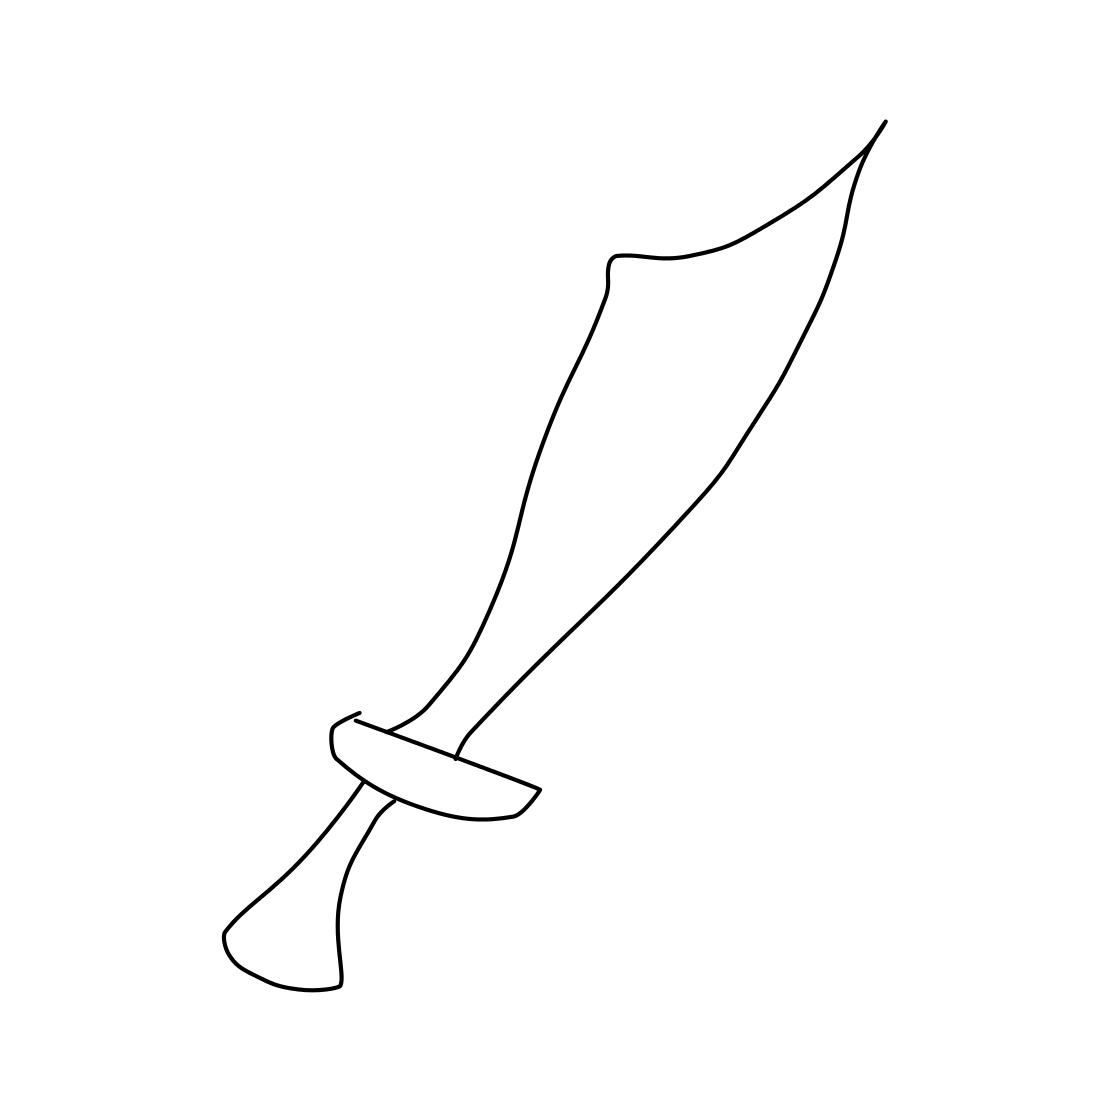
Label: sword